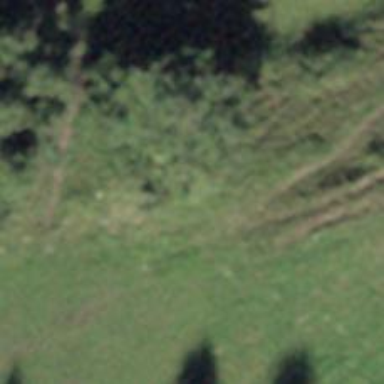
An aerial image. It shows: Path with track type of grade5.